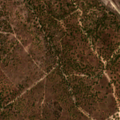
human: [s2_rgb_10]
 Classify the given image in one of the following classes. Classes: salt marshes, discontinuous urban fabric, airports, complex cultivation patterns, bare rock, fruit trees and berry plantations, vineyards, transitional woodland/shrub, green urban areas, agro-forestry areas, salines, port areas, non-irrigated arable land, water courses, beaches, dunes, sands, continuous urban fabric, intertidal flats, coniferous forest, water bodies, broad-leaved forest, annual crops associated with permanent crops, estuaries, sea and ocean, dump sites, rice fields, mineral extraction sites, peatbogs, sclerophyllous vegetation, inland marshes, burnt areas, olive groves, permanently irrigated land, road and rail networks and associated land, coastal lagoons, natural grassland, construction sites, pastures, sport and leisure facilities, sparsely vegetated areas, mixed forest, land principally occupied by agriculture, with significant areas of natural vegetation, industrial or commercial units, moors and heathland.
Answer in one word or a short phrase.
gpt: agro-forestry areas, broad-leaved forest, water bodies